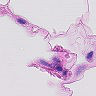
Metastatic tissue present: no